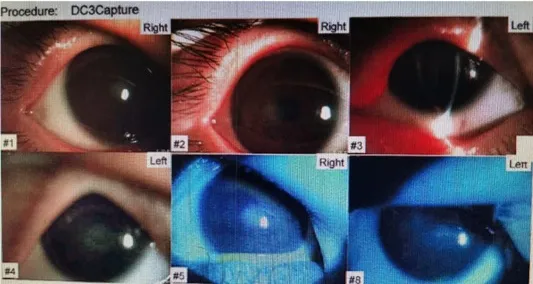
(B-G) Aspects of the phenotype of the proband. , phalangeal joint contracture.
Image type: radiology (x_ray)